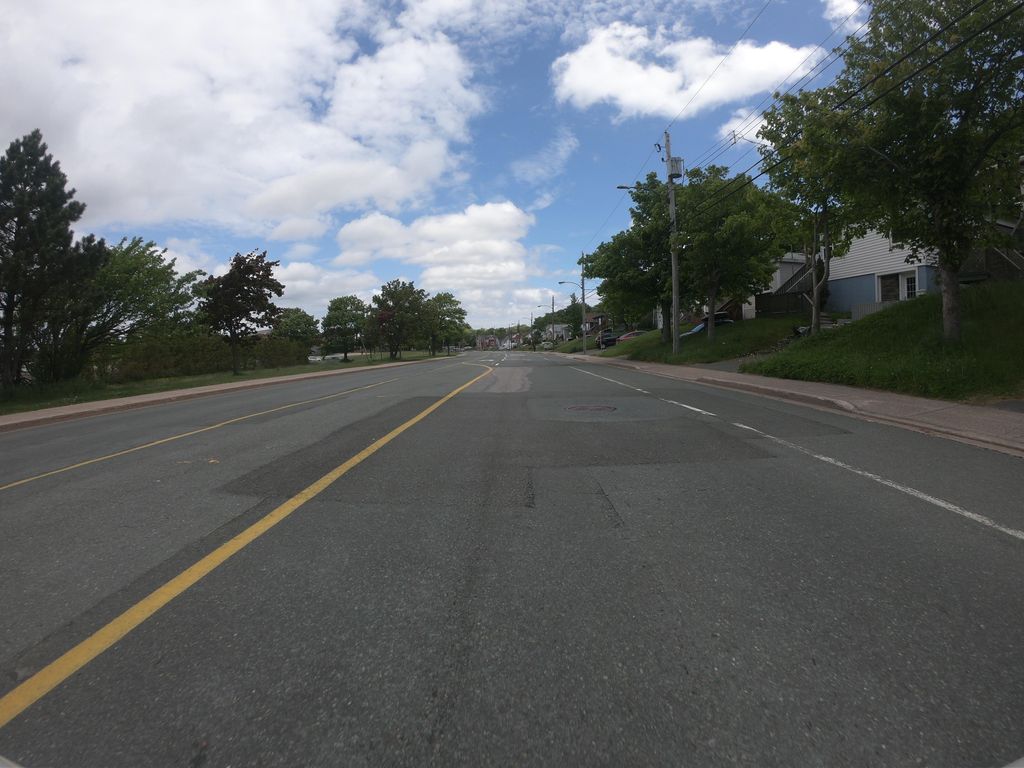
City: st_johns